Field crop: maize
Growth stage: 1
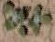
Species: chenopodium